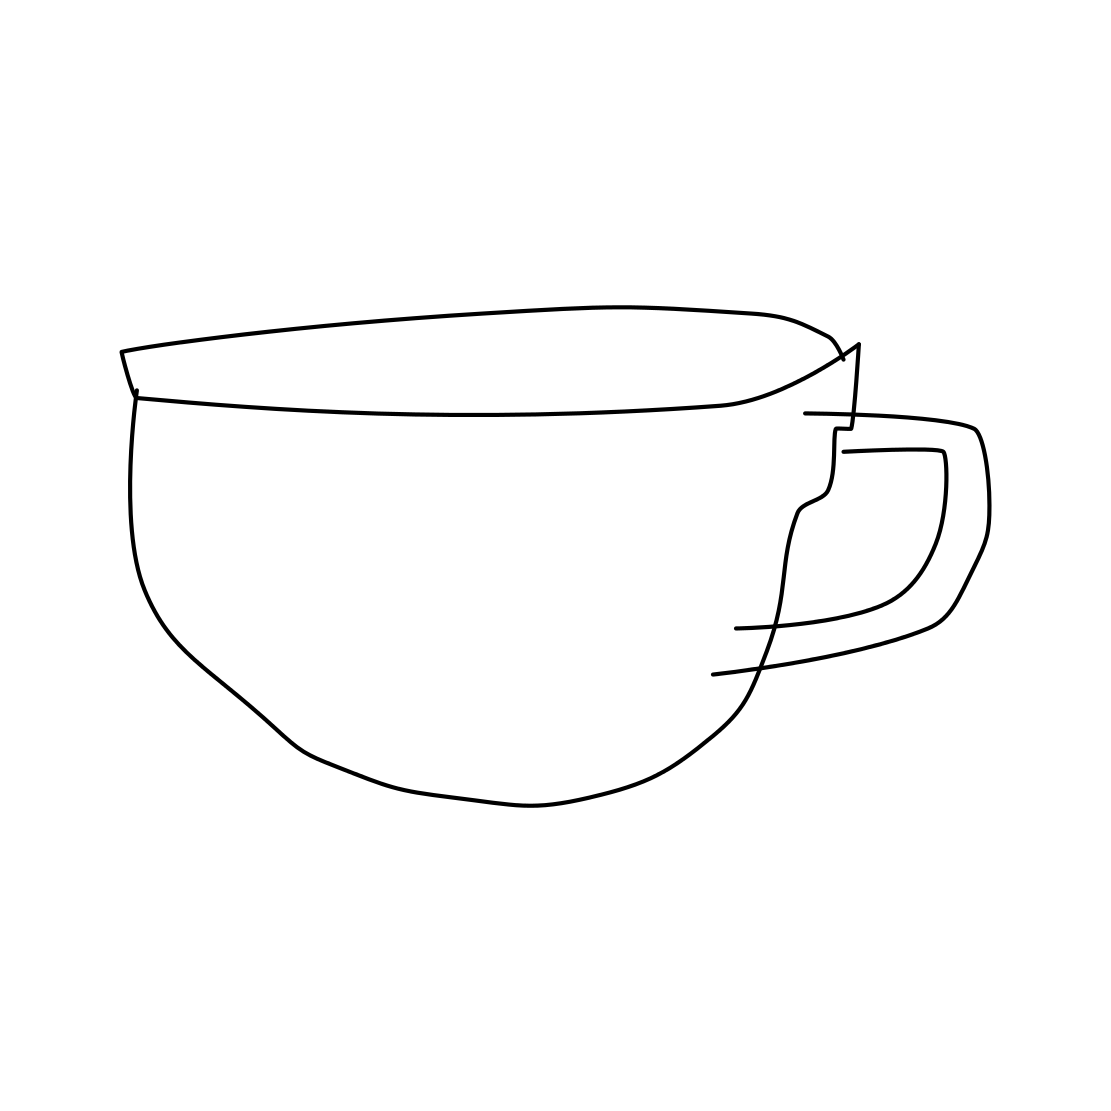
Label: teacup